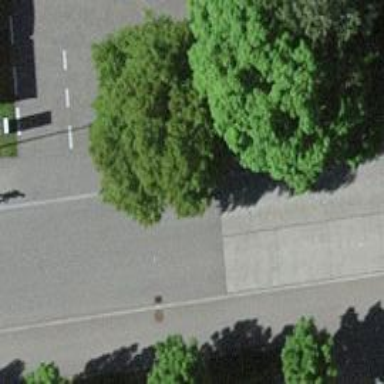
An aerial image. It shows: Bus stop with platform for public transport.